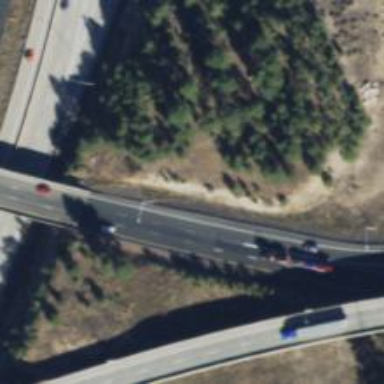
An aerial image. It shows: Asphalt motorway.